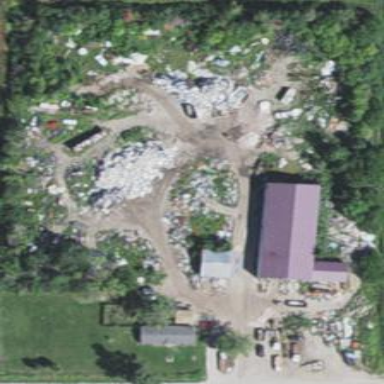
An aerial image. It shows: Scrap yard located in industrial area.